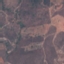
Label: HerbaceousVegetation